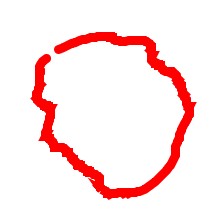
Shape: circle